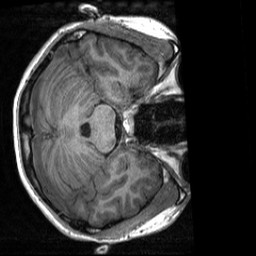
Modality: T1w
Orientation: axial
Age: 21
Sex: female
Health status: healthy
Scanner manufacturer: siemens
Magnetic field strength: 3 T
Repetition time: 2 s
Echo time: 0.00232 s